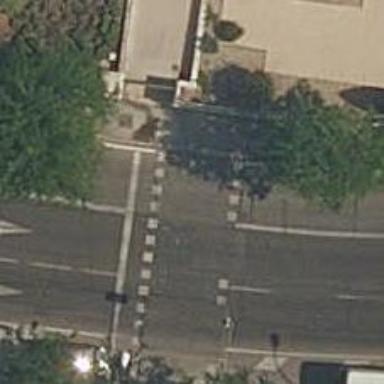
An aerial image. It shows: Asphalt footway with crossing controlled by traffic signals.